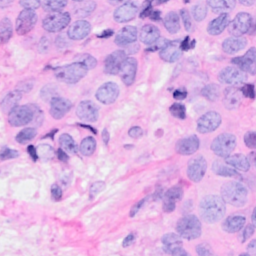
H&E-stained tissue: Breast